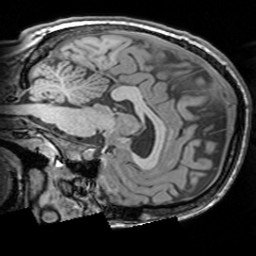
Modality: T1w
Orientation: sagittal
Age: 21
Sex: female
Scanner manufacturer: siemens
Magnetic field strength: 3 T
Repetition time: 1.63 s
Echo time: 0.00311 s